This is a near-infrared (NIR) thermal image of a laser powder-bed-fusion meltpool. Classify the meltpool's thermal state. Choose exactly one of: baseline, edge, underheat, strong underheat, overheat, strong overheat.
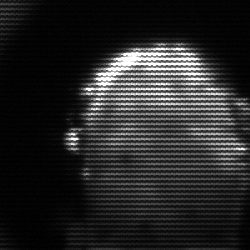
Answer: baseline